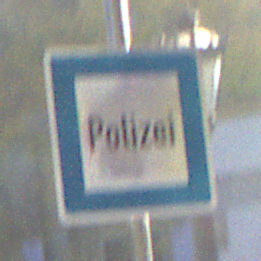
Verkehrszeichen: Polizei
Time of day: SunriseSunset
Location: Outdoor (Urban)
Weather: PartlyCloudy
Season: Autumn
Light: Natural